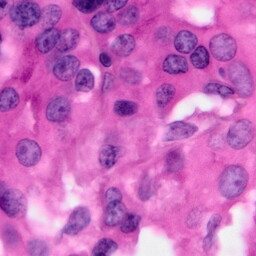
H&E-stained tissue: Pancreatic